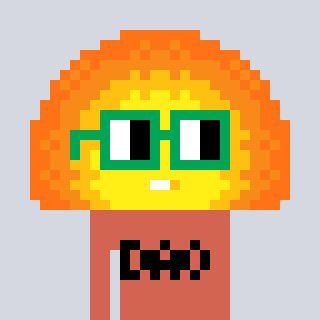
a pixel art character with square green glasses, a sunset-shaped head and a peachy-colored body on a cool background